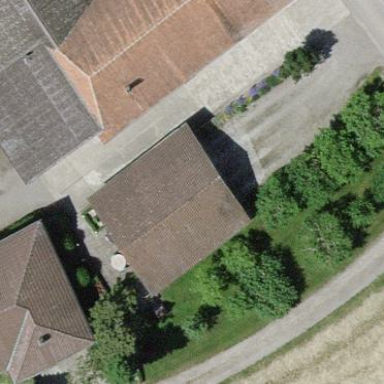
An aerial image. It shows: Garage building.